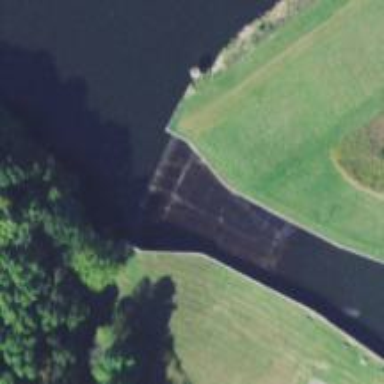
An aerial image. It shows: Dam along waterway.